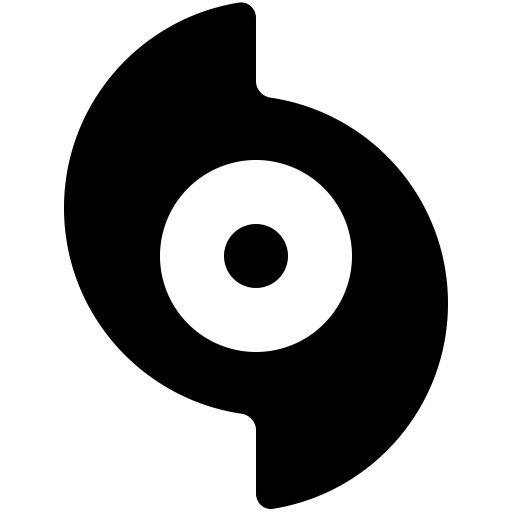
Tags: icon, FontAwesome, fa-icon, solid, hurricane